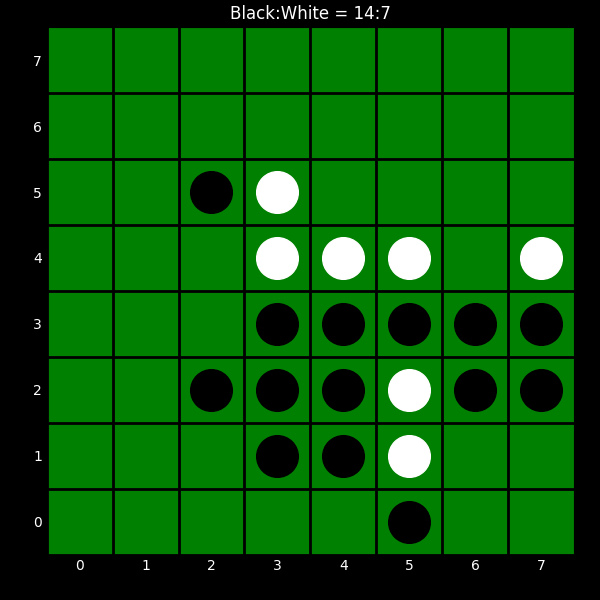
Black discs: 14
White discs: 7